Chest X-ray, AP view. Patient: 2 years old, sex M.
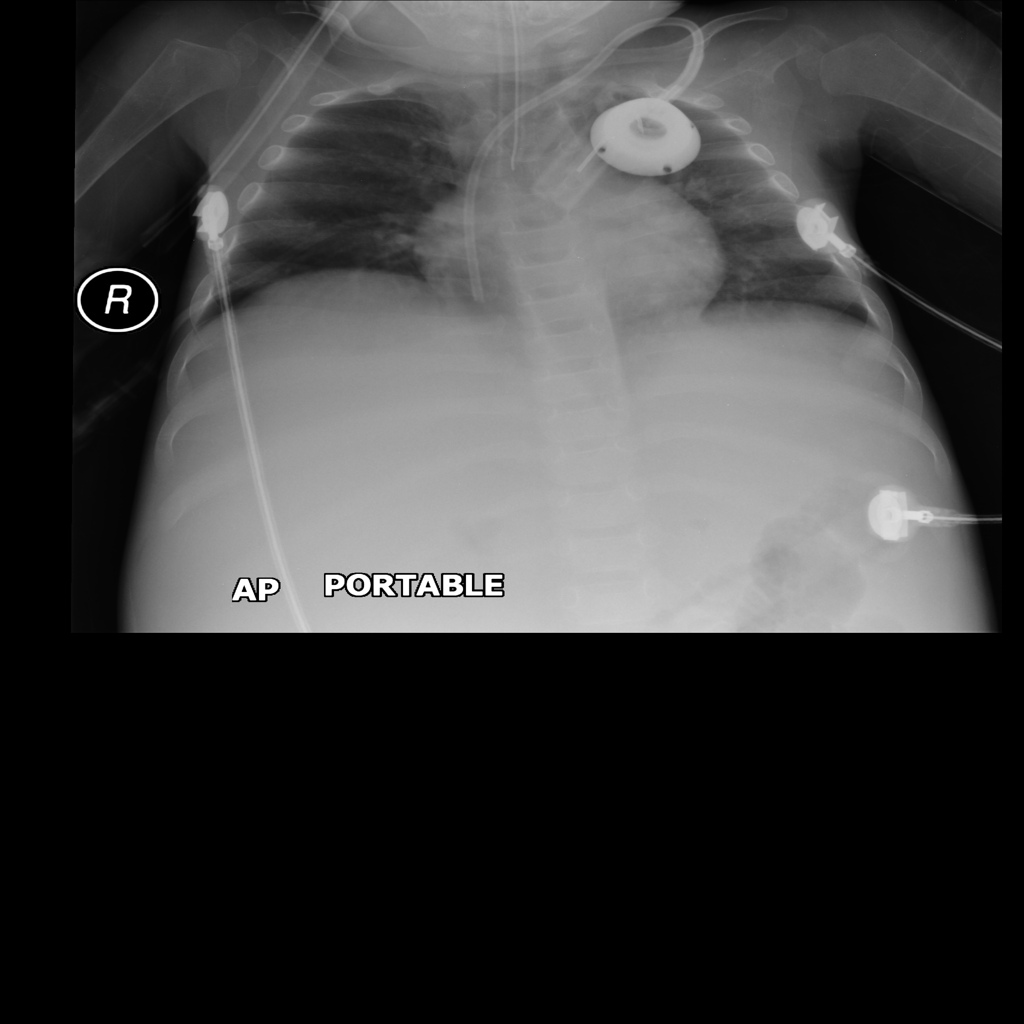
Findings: Atelectasis